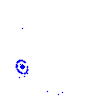
Particle: electron